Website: lowes
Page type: billing-address
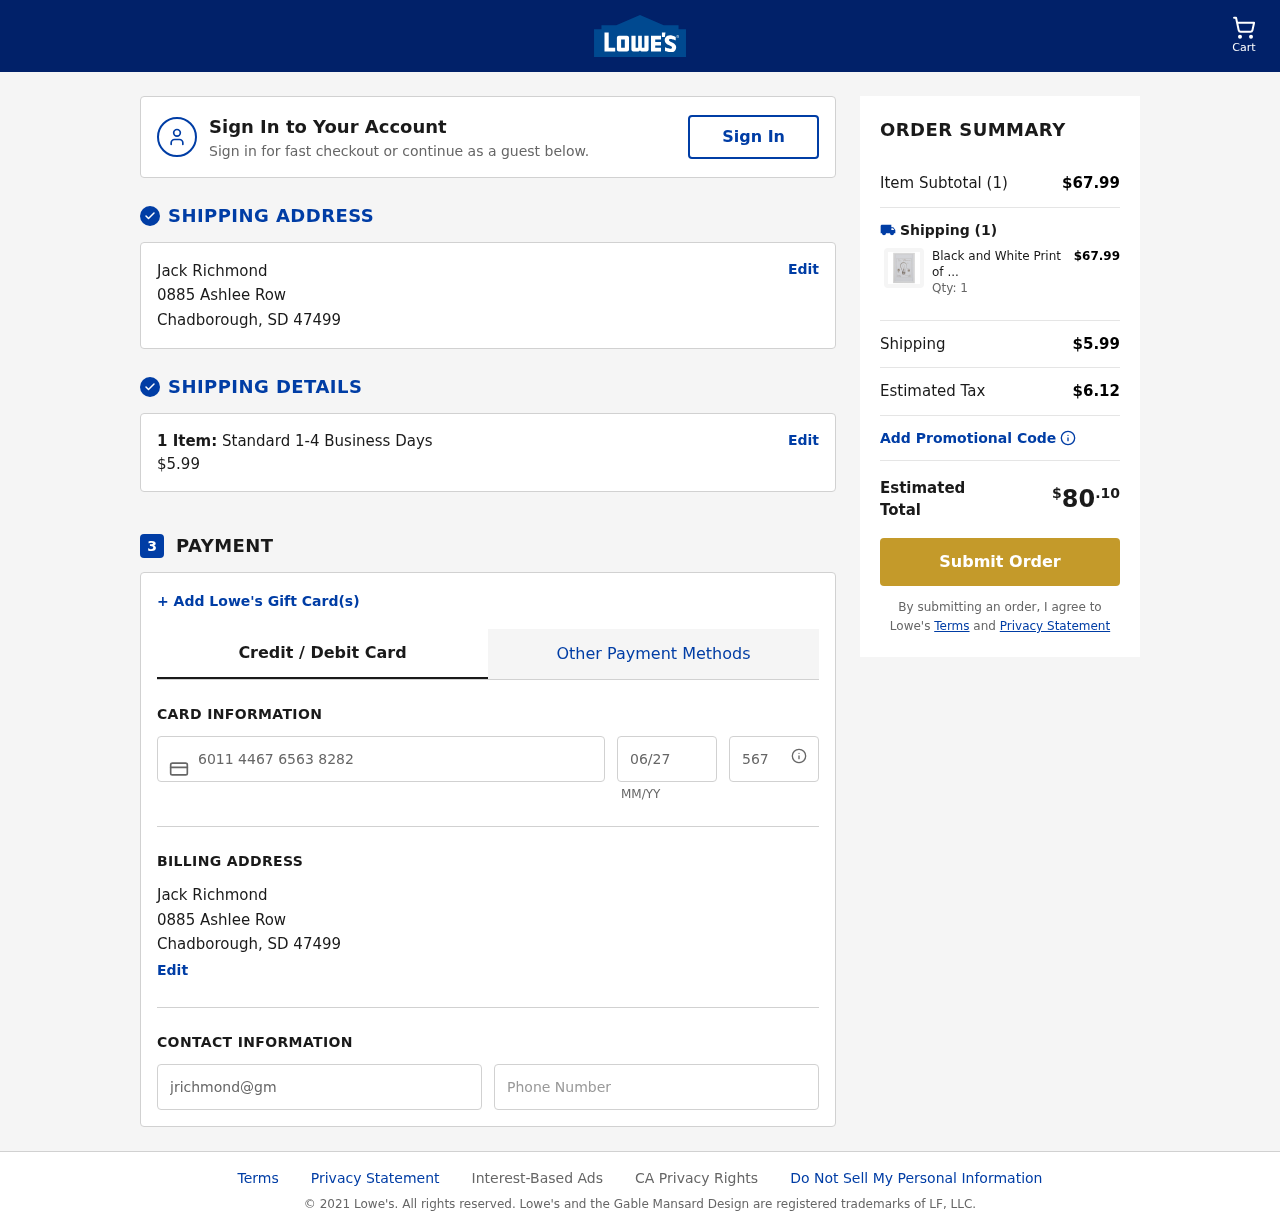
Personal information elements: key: PII_CARD_CVV
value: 567
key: PII_CARD_EXPIRY
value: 06/27
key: PII_CARD_NUMBER
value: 6011 4467 6563 8282
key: PII_CITY
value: Chadborough
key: PII_EMAIL
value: jrichmond@gmail.com
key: PII_FULLNAME
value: Jack Richmond
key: PII_PHONE
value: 2558159503
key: PII_POSTCODE
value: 47499
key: PII_STATE_ABBR
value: SD
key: PII_STREET
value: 0885 Ashlee Row
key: PII_FULLNAME2
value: Jack Richmond
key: PII_CITY2
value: Chadborough
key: PII_STATE_ABBR2
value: SD
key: PII_POSTCODE_FULL
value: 47499
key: PII_POSTCODE_NUMERIC
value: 47499
Product elements: key: PRODUCT1_NAME
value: Black and White Print of 1891 Bulb in White Frame, 15" x 21"
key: PRODUCT1_PRICE
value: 67.99
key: PRODUCT1_QUANTITY
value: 1
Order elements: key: ORDER_NUM_ITEMS
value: Cart
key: ORDER_NUM_ITEMS
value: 1 Item:
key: ORDER_NUM_ITEMS
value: Item Subtotal (1)
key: ORDER_SHIPPING_COST
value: $5.99
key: ORDER_SUBTOTAL
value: $67.99
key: ORDER_TAX
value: $6.12
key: ORDER_TOTAL
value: $80.10